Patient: sex M, age 31
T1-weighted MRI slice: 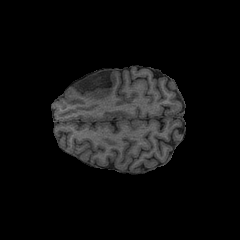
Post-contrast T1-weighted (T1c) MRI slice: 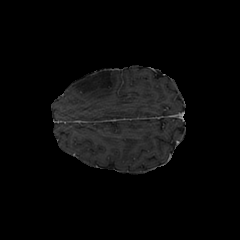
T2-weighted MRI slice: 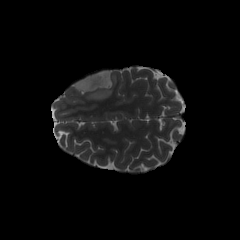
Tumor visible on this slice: yes
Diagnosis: Astrocytoma, IDH-mutant
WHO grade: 2